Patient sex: F
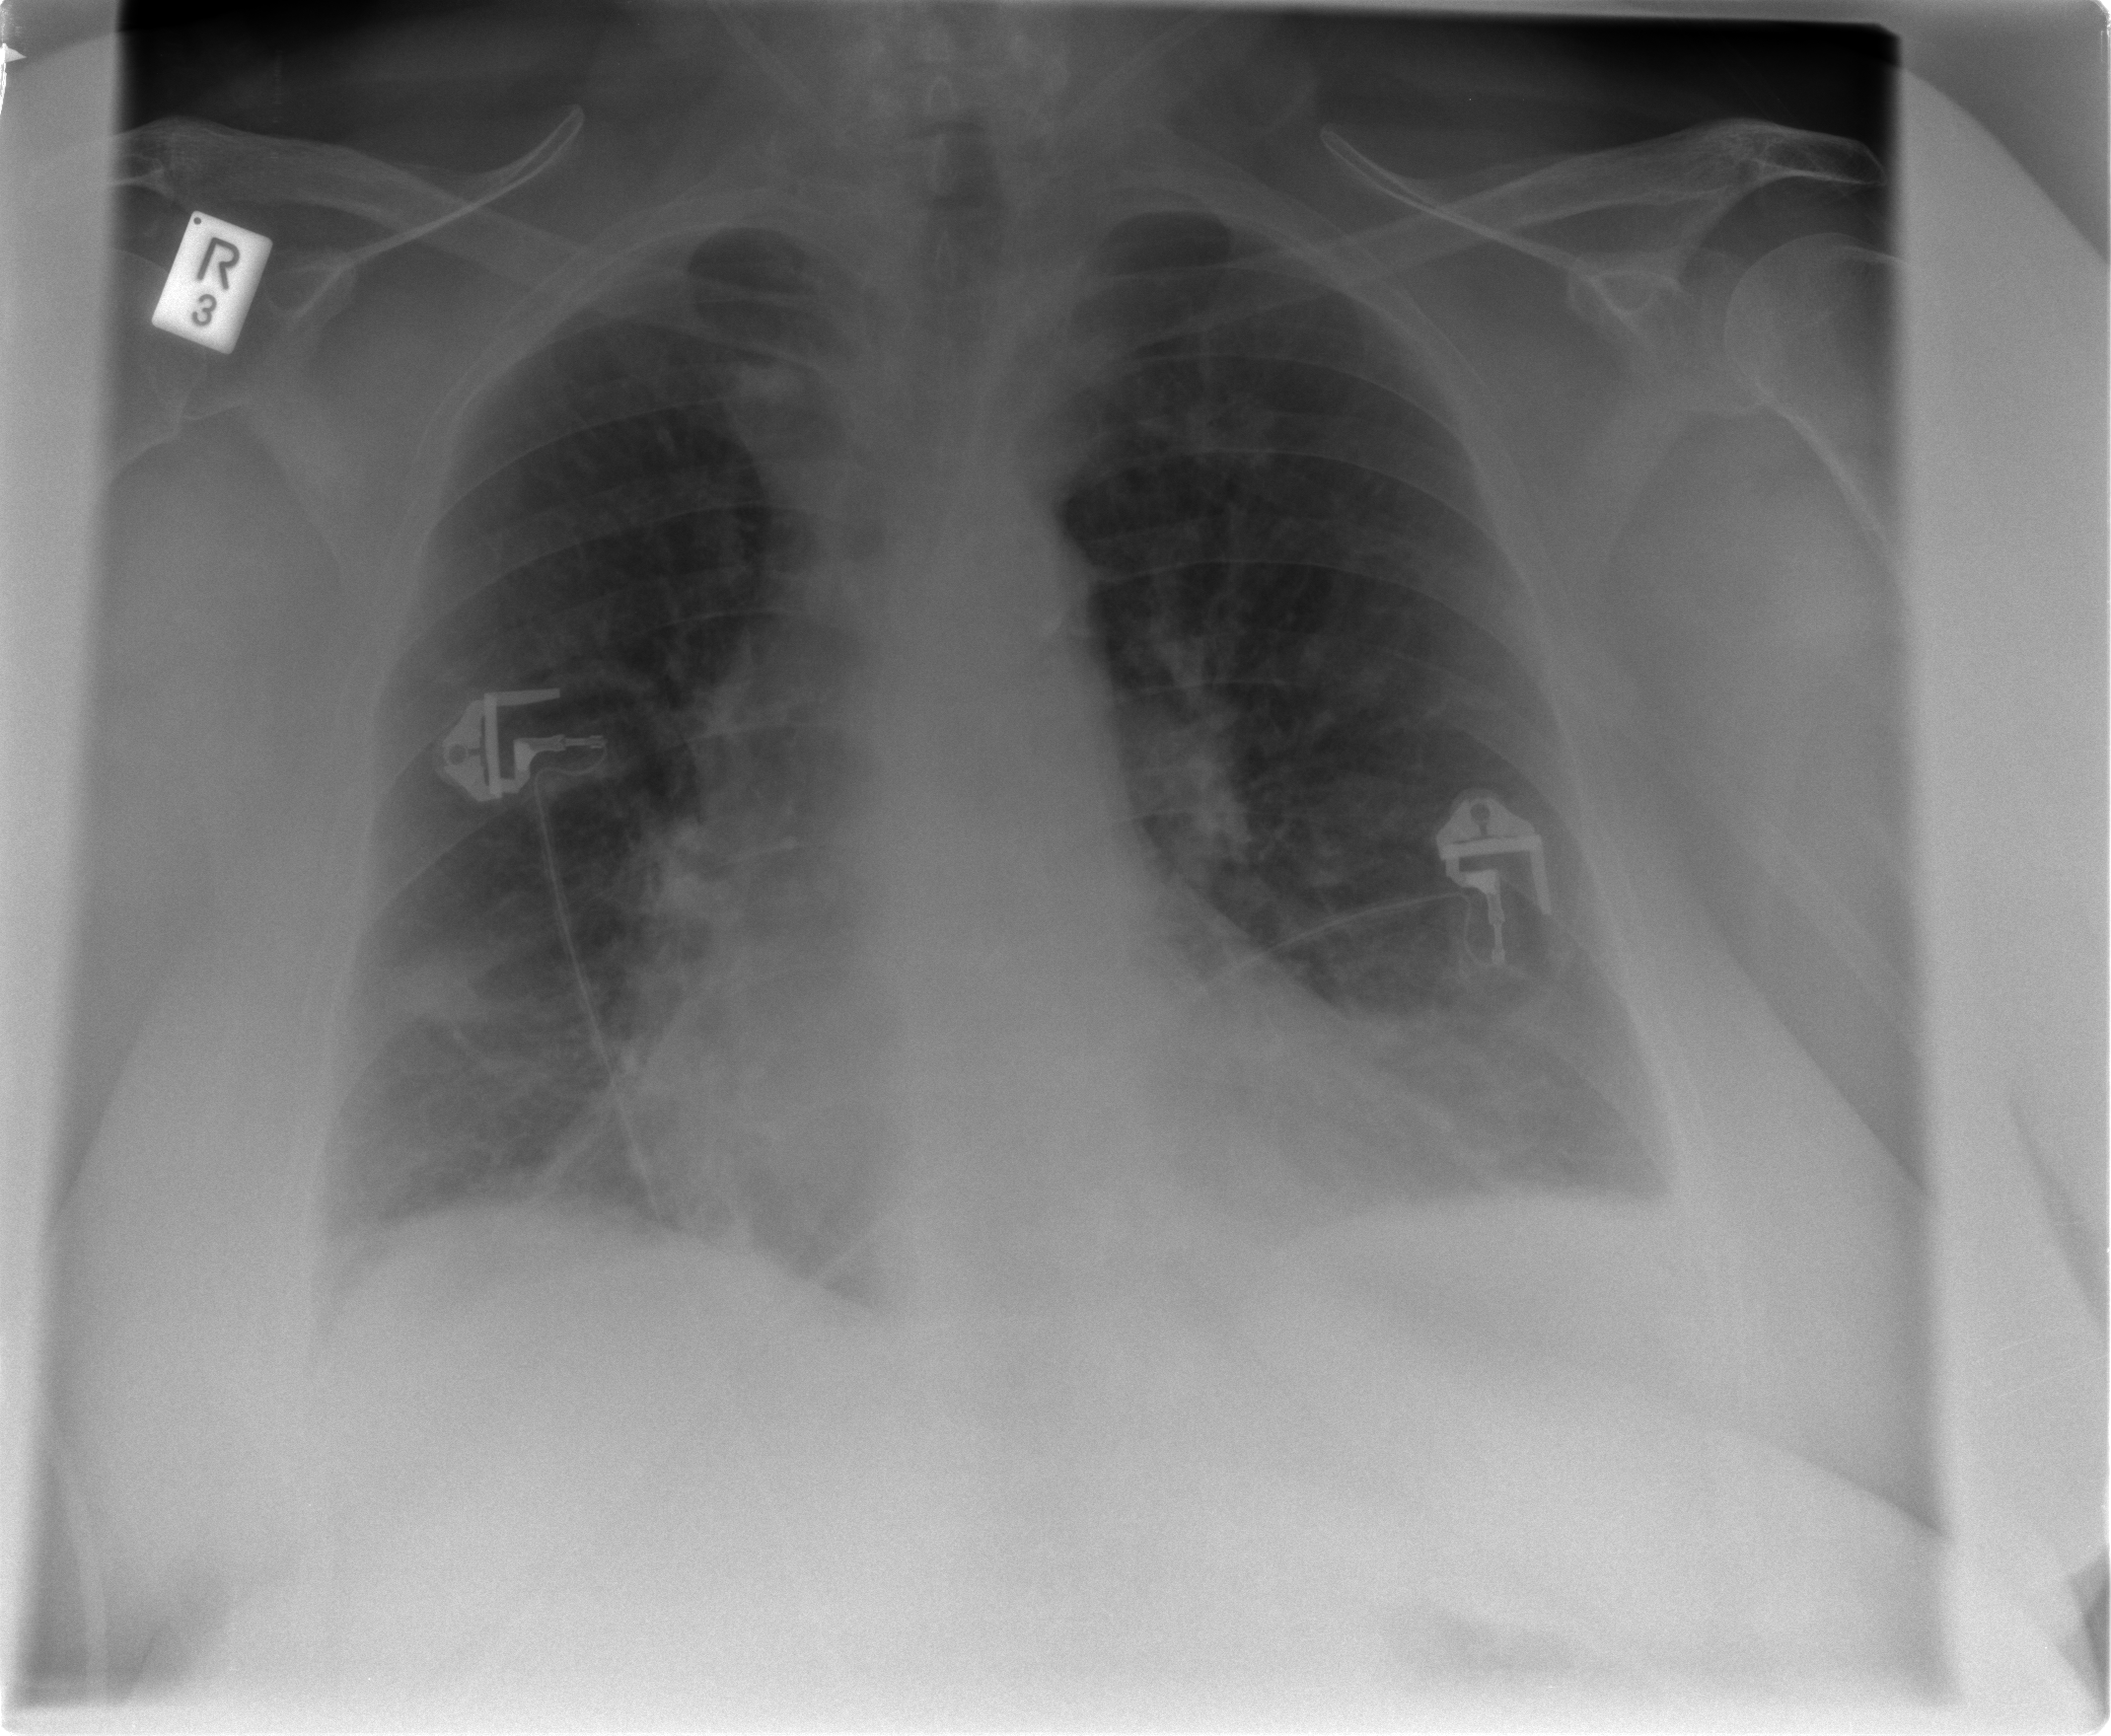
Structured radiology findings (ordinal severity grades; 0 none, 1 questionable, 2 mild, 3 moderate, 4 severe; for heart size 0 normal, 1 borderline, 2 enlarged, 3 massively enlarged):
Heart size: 2
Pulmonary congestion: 1
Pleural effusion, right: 1
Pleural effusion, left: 1
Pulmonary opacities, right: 1
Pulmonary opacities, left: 1
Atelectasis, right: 2
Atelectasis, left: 1